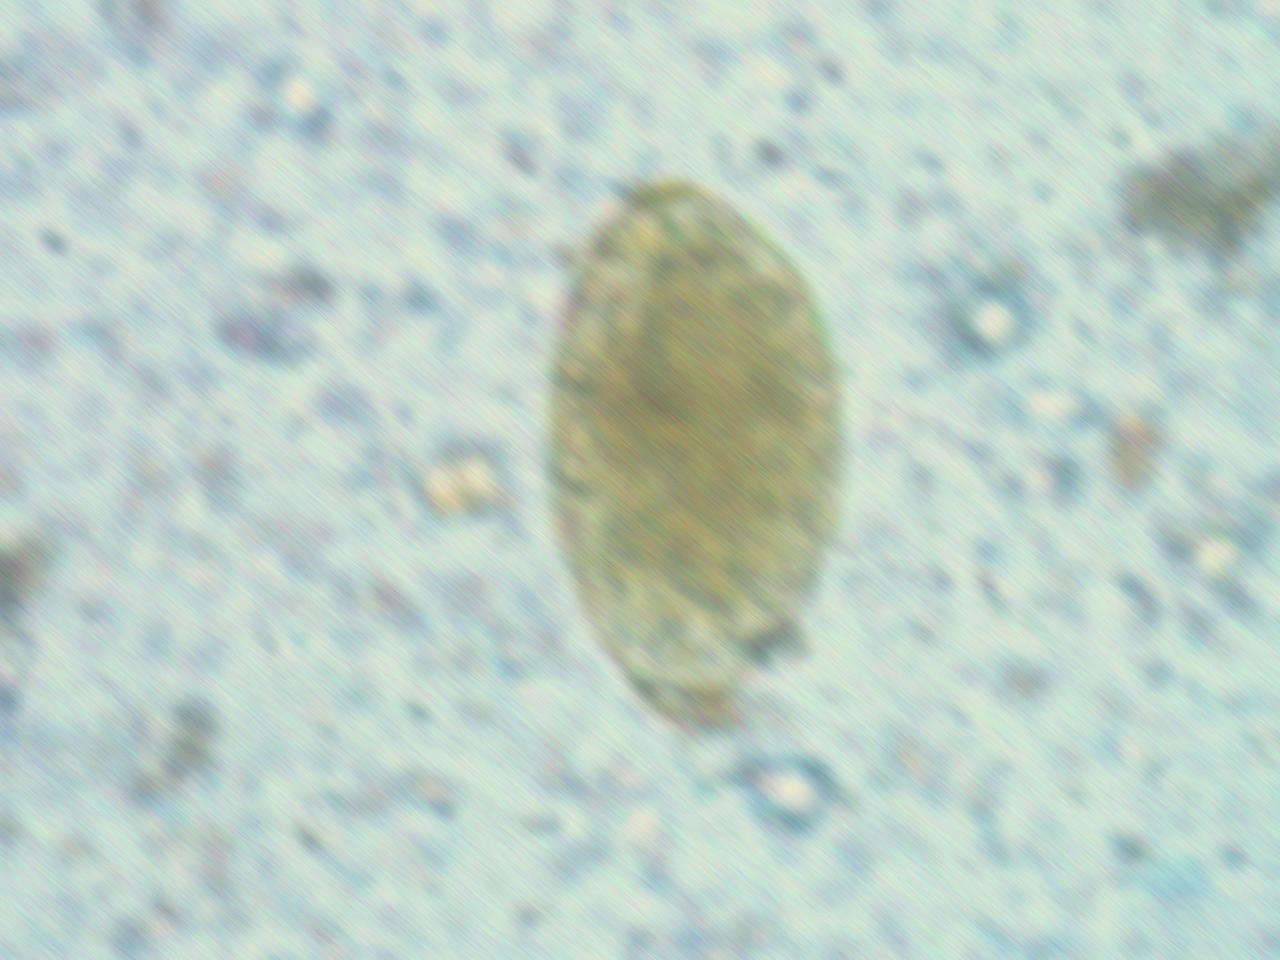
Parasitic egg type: Fasciolopsis buski